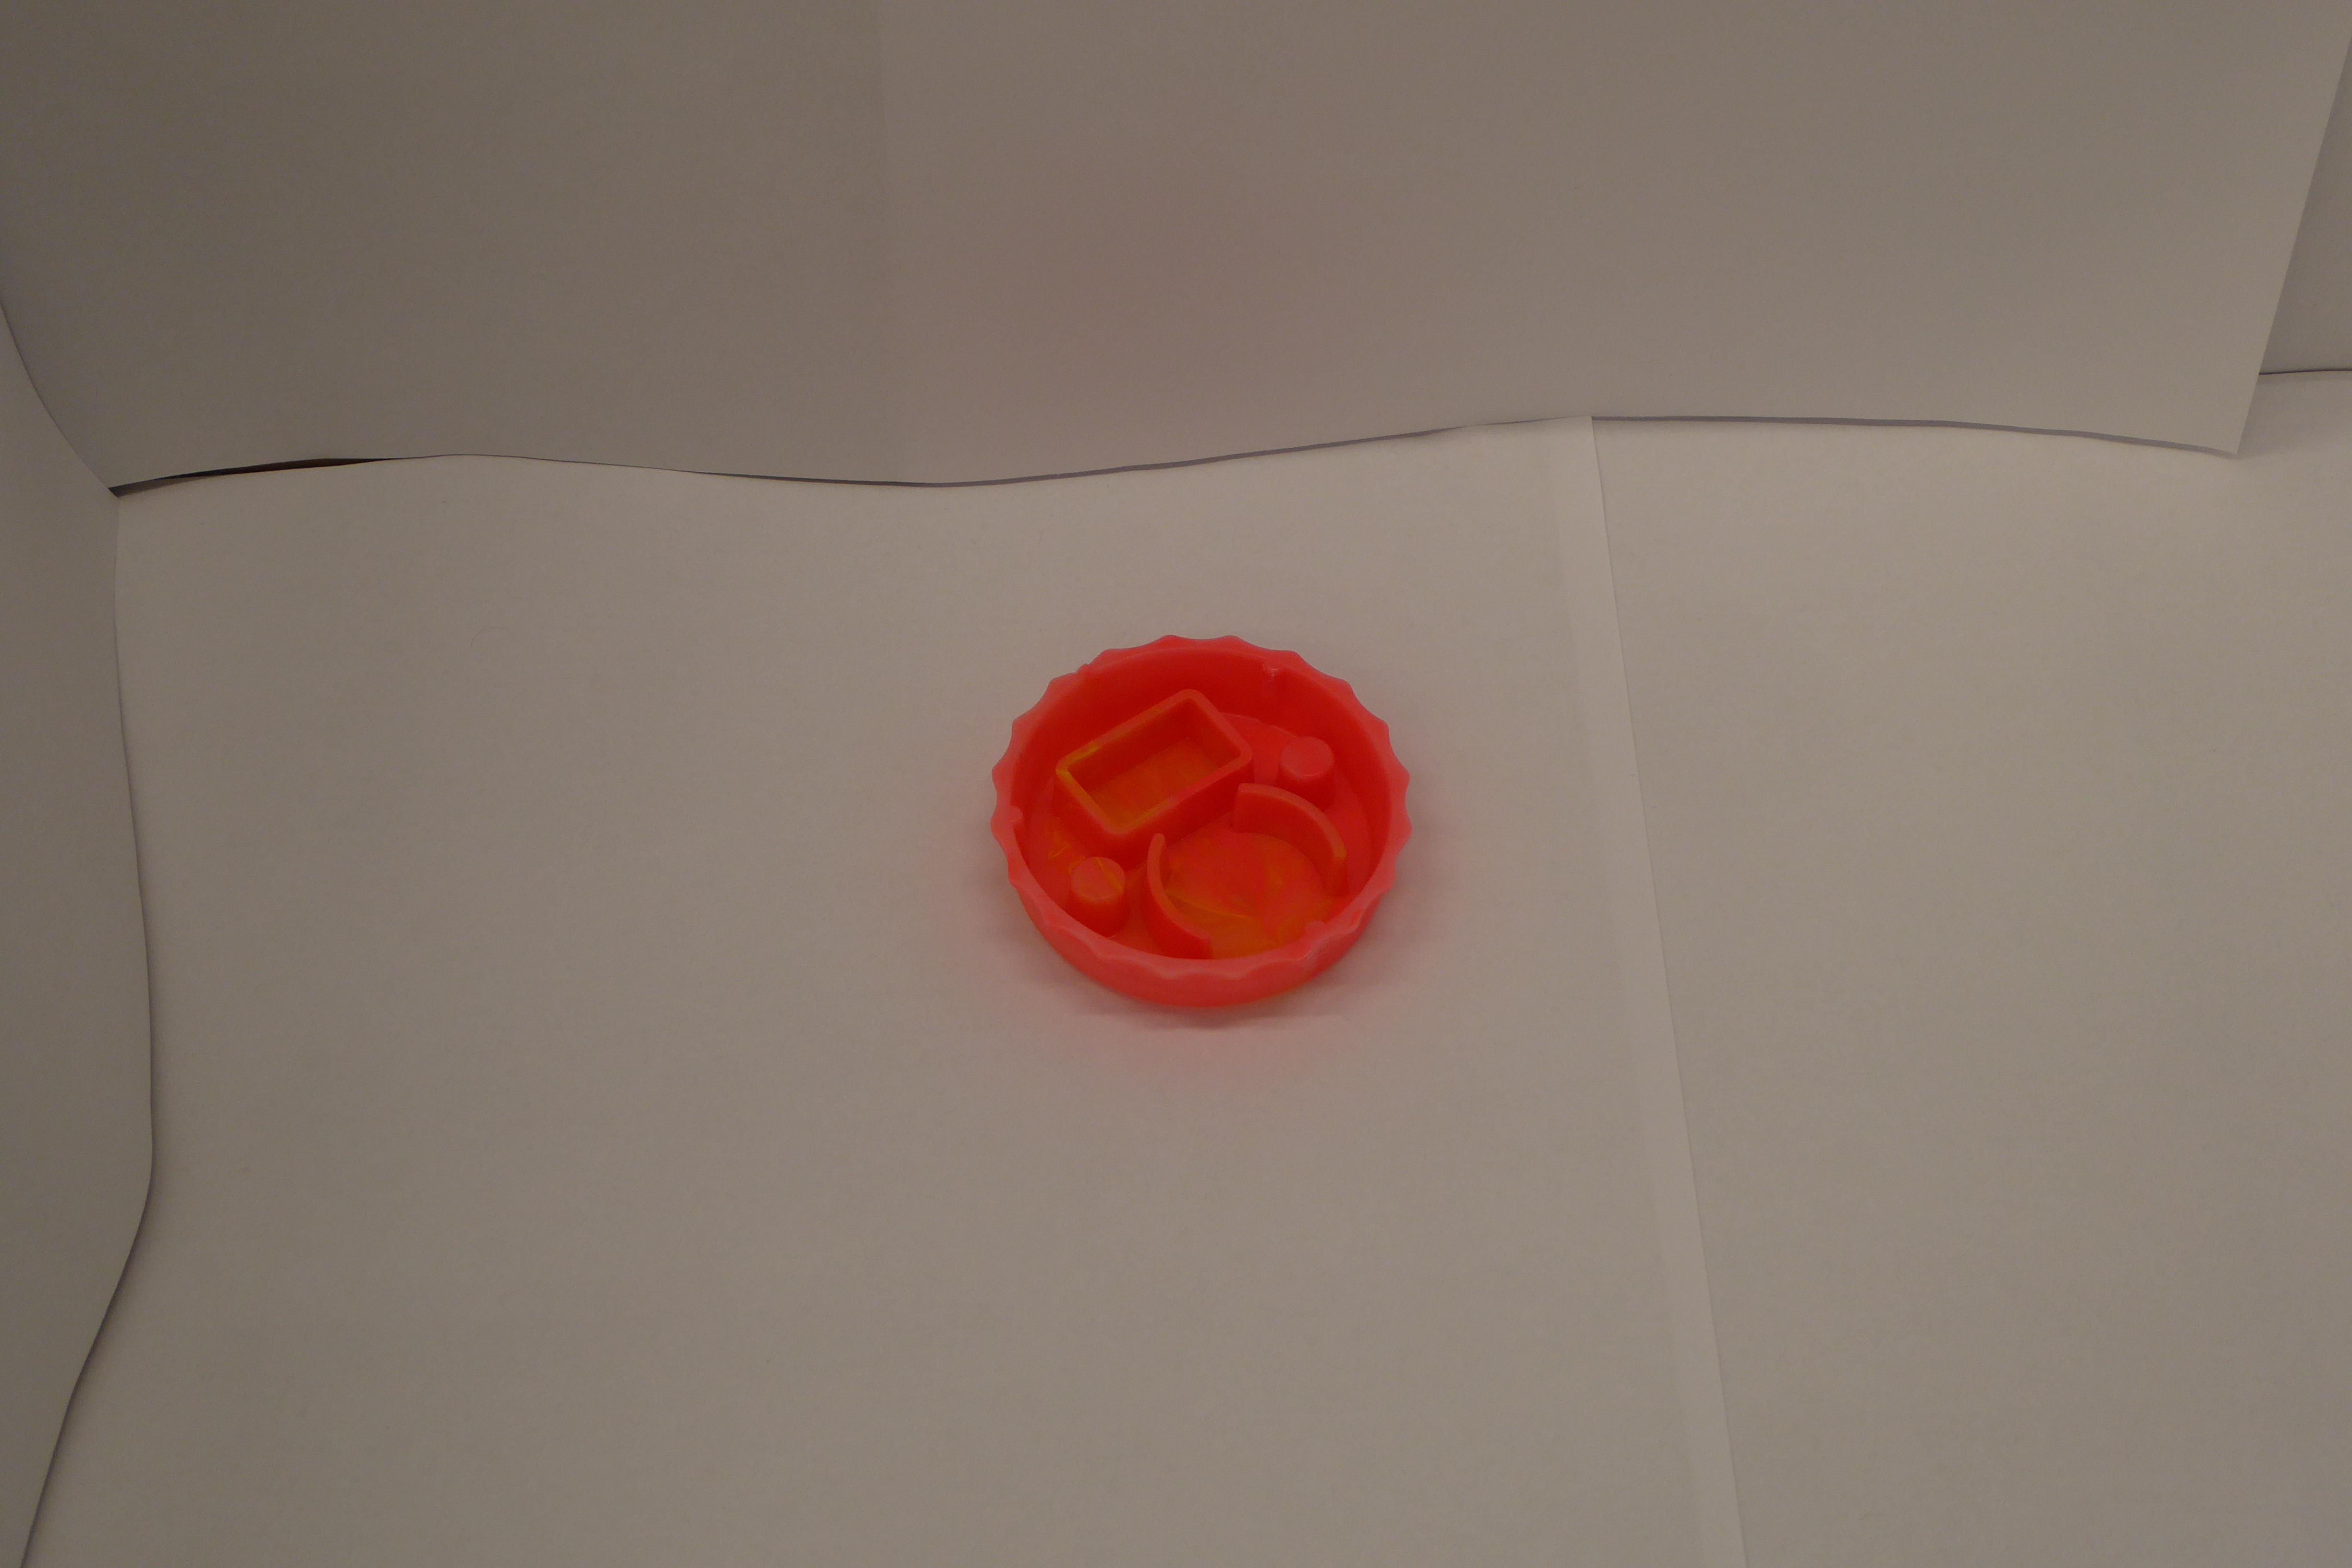
Label: Bottle Opener - Cover